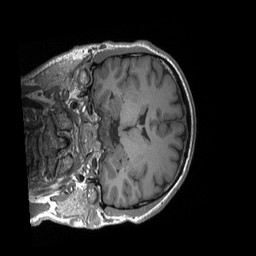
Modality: T1w
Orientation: coronal
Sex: male
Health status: ill
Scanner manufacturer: siemens
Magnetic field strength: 3 T
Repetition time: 1.66 s
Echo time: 0.00254 s